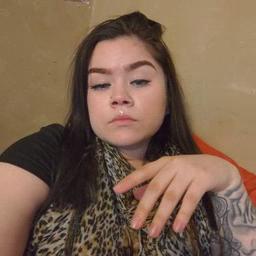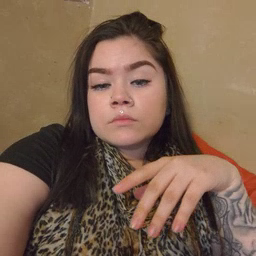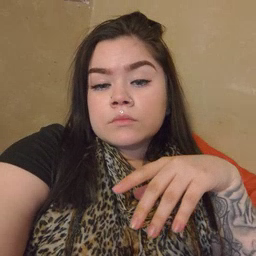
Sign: donkey